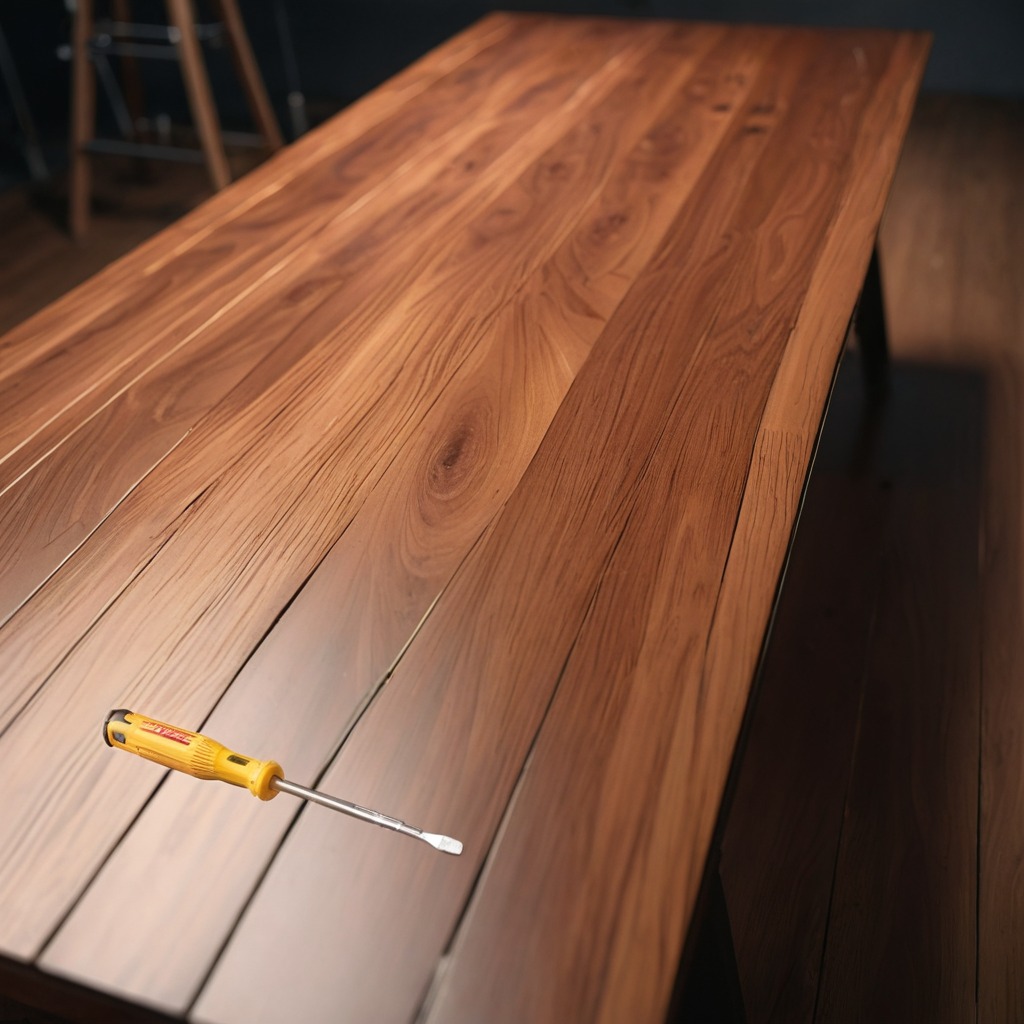
A screwdriver is lying on the wooden table in a carpentry studio with rich wood textures side lighting.